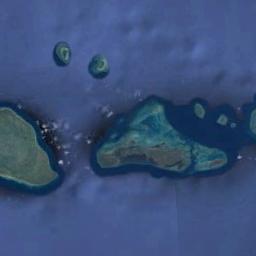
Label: island